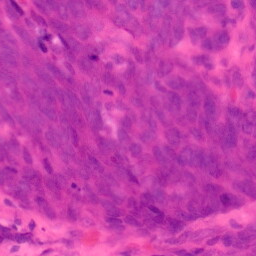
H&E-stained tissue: Colon